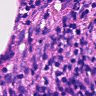
Metastatic tissue present: no